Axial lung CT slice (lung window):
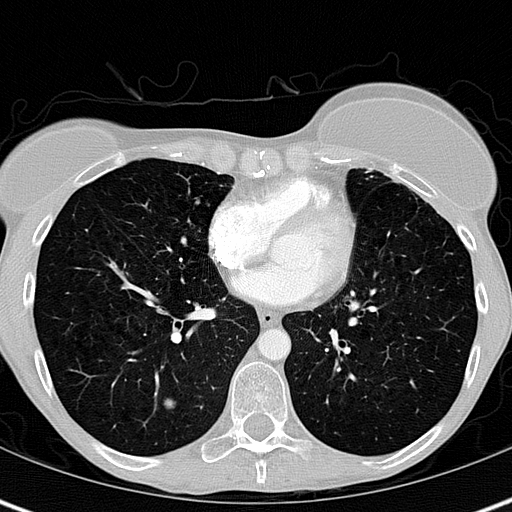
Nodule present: yes
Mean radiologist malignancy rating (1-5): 1